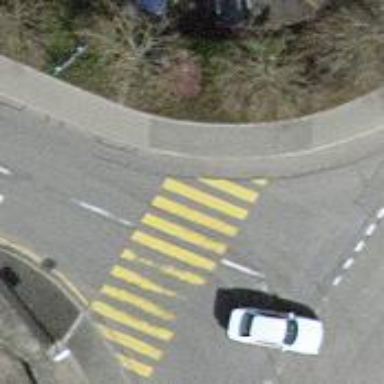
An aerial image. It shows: Zebra crossing on the road.